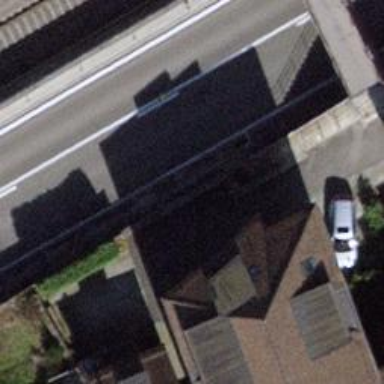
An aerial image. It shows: Road with steps.